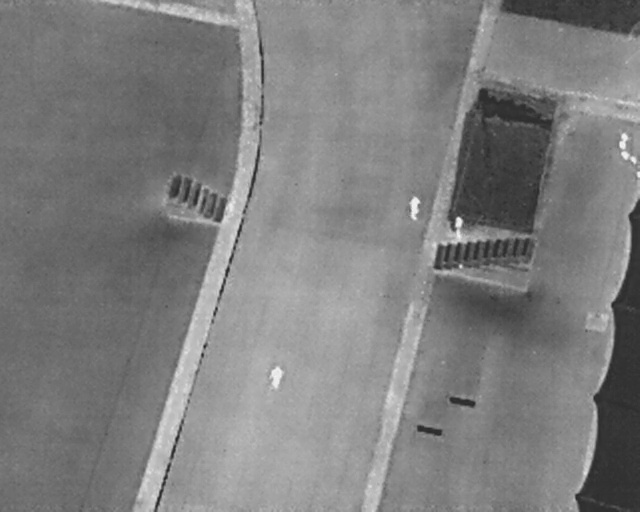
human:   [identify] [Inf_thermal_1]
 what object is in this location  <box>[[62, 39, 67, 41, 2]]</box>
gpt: <ref>1 large person at the center</ref>

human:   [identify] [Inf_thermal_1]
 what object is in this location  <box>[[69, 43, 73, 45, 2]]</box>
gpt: <ref>1 large person at the right</ref>